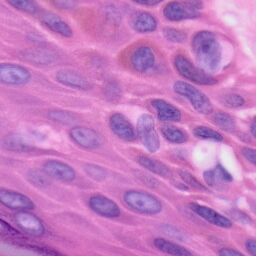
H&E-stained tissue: Skin